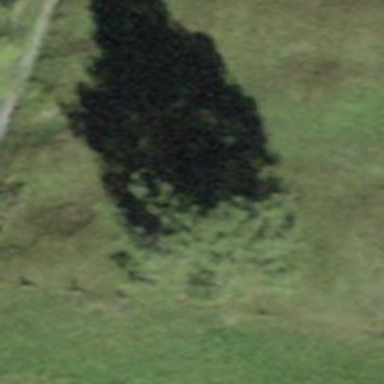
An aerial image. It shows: Beautiful tree in nature.